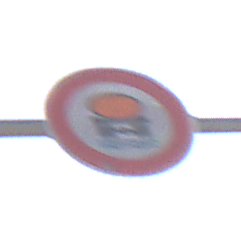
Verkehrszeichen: VerbotFahrzeugeWassergefaehrdenderLadung
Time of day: Midday
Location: Outdoor (Nature)
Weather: PartlyCloudy
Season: NotSpecified
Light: Natural